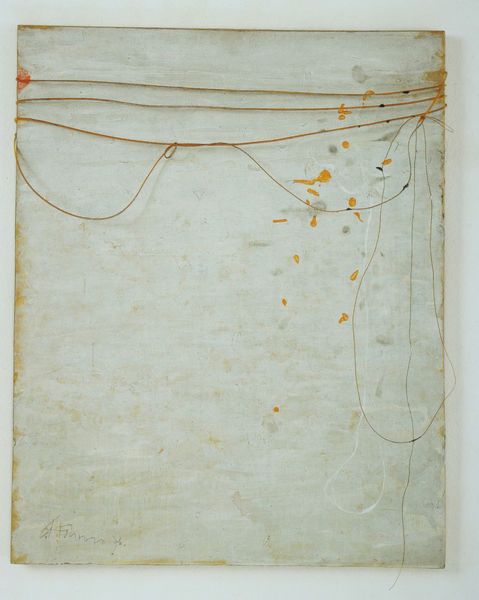
Titel: ...wenn ich in deine Augen seh - so schwindet all mein Leid und Weh'... (an Robert Schumann)
Künstler: Gerhard Hoehme
Standort: Düsseldorf
Institution: Gerhard und Magarete Hoehme-Stiftung
Schlagwörter: weiß, gelb, orange, rot, schnüre, abstrakt, modern, rand, hässlich, leinwand, fäden, bänder, objekt, draht, installation, flecke, instalation, schnure